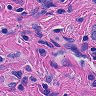
Metastatic tissue present: yes